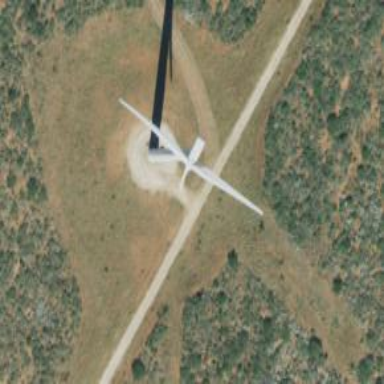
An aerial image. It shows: Wind generator using horizontal axis wind turbines.